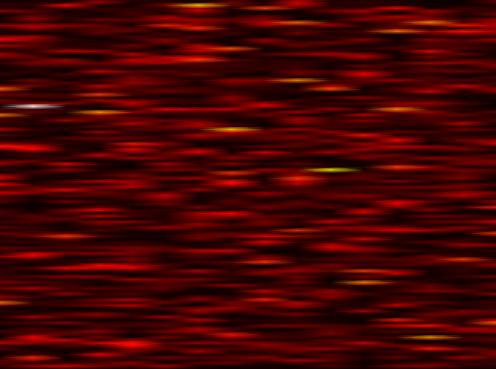
Label: FBMC